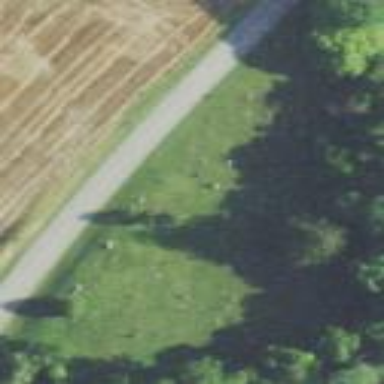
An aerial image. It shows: Graveyard.